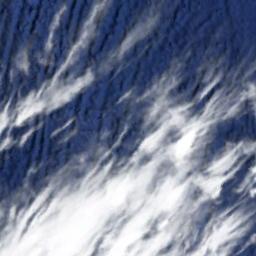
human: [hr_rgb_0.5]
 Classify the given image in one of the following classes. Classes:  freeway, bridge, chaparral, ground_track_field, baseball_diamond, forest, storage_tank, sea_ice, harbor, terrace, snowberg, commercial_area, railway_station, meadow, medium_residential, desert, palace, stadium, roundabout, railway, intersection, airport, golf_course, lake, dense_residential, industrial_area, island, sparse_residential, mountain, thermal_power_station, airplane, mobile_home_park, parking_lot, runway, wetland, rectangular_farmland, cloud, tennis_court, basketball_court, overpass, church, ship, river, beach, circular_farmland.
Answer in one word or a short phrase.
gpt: cloud